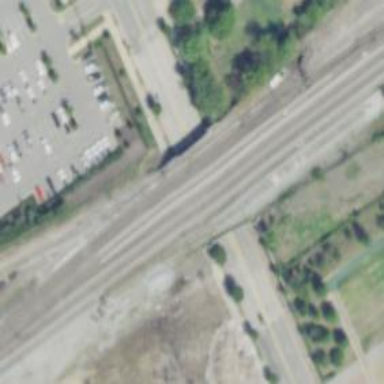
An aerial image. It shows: Railway bridge over siding rail track.